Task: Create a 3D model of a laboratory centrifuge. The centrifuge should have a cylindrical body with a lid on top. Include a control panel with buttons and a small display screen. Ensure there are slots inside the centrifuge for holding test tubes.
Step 192:
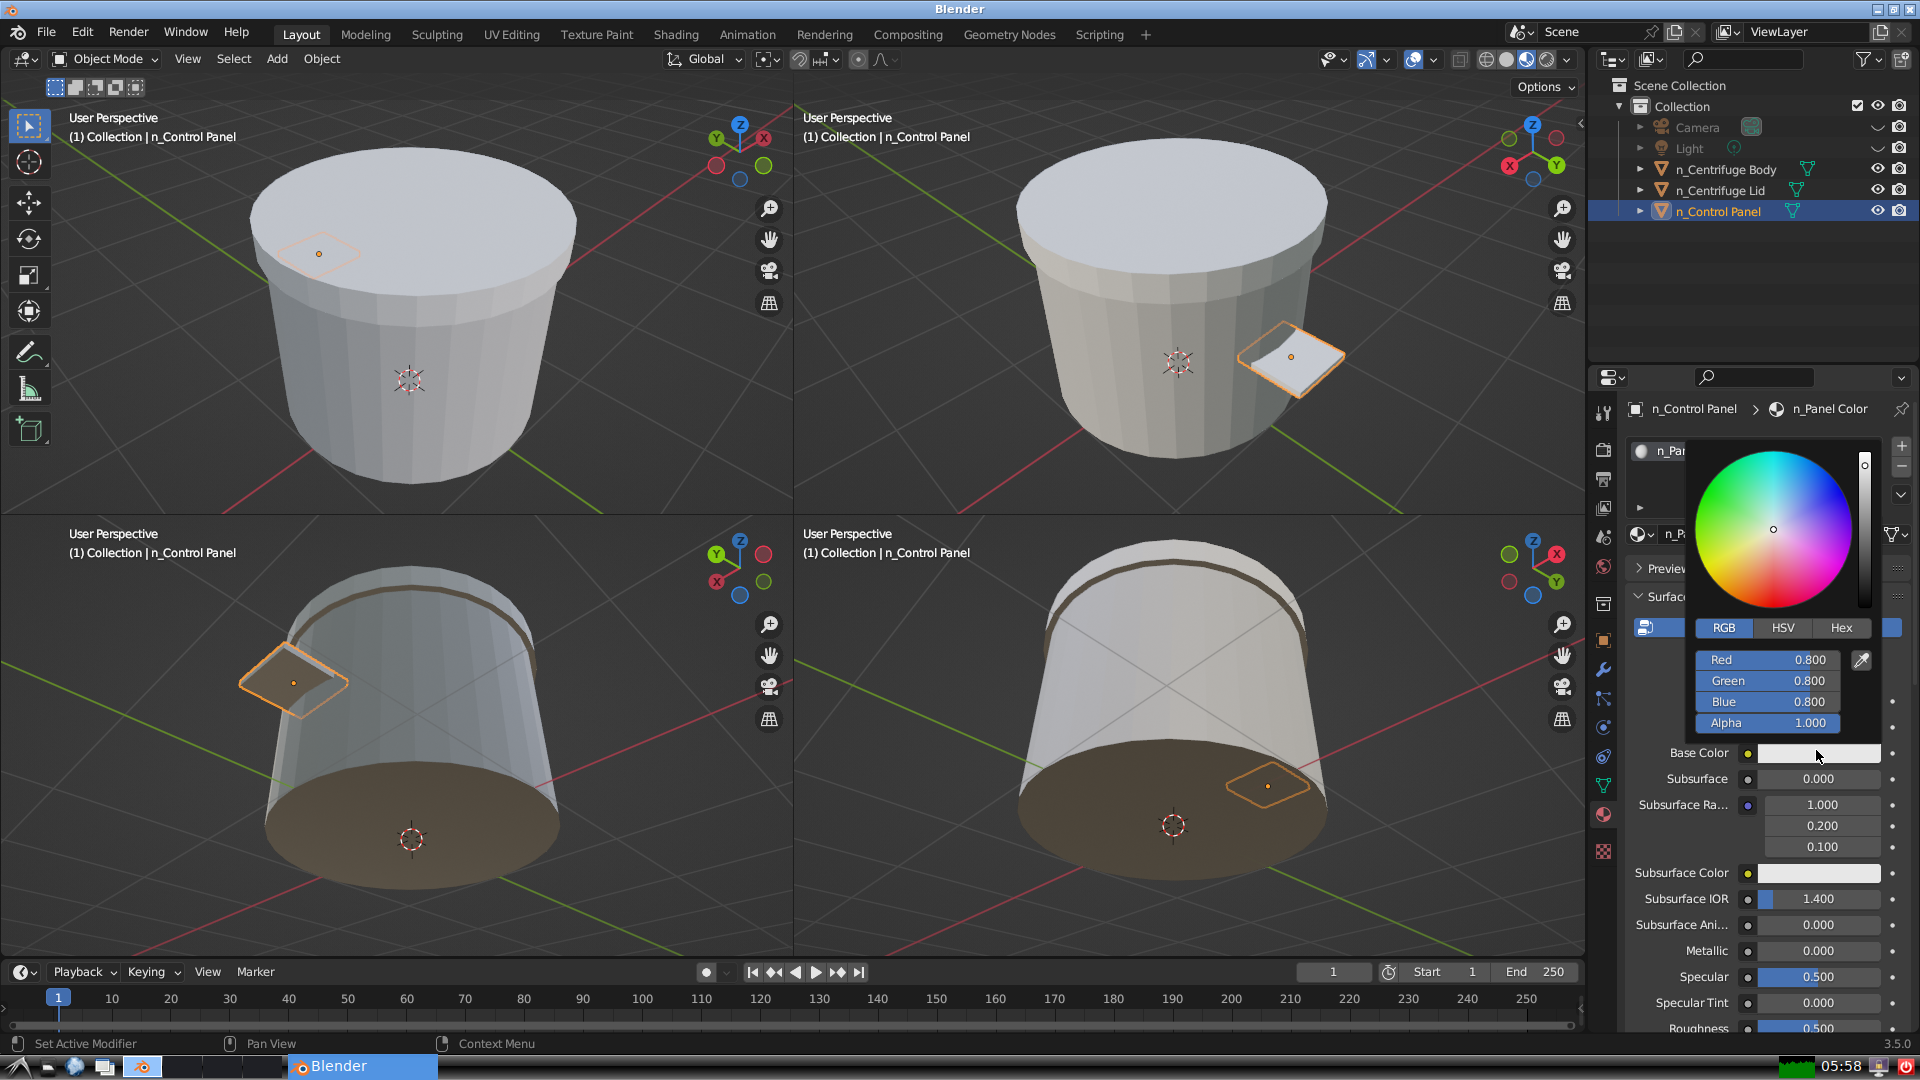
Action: {"mouse_move": [1725, 625]}